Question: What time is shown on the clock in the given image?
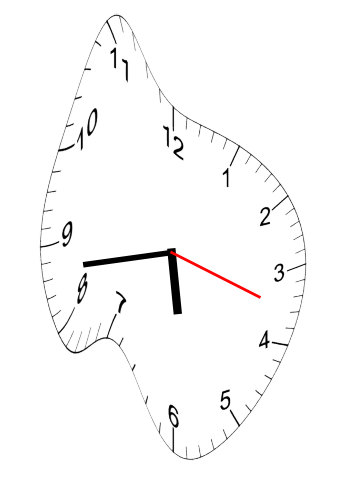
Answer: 05:43:18